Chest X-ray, AP view. Patient: 39 years old, sex M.
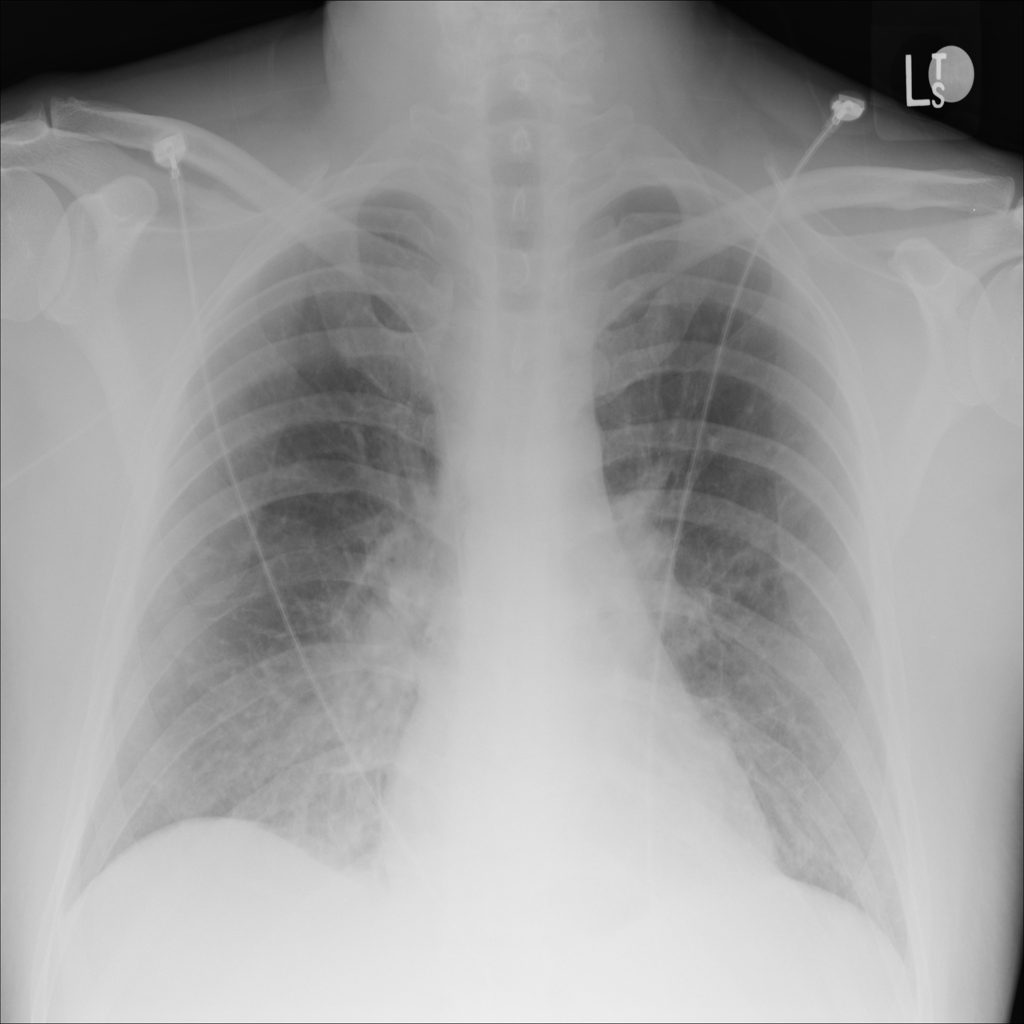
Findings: No Finding